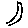
Label: moon